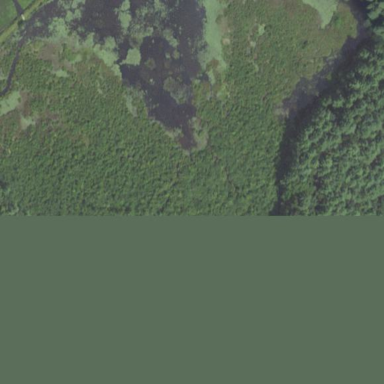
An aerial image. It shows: Marsh wetland.